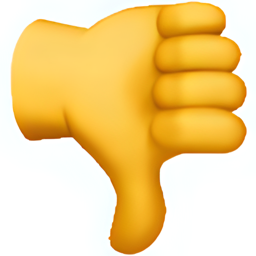
Name: thumbs down sign
Emoji: 👎
Group: People & Body
Sub-group: hand-fingers-closed